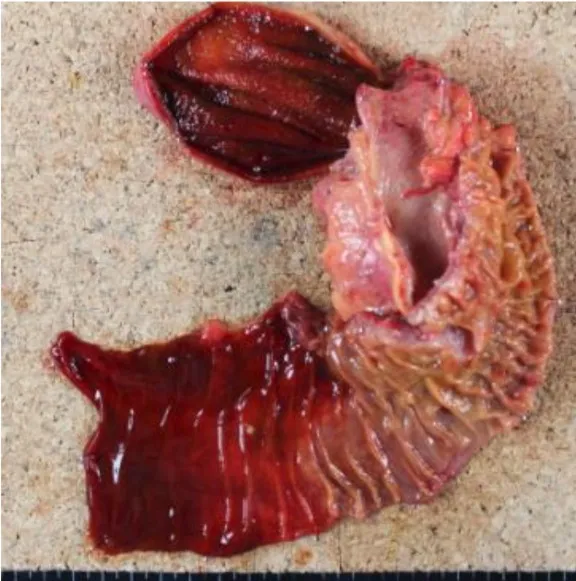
Pathological specimen from the patient in case 1. . A. Excised specimen.
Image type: medical_photograph (other_medical_photograph)